Question: It seems there is a bit of confusion between activation and transfer function. From <URL>:

It seems that the transfer function calculates the net while the activation function the output of the neuron. But on <URL> I quote:
> satlin(N, FP) is a neural function. Transfer functions calculate a layer's output from its net input.
So who is right? And can you use the term activation function or transfer function interchangeably?
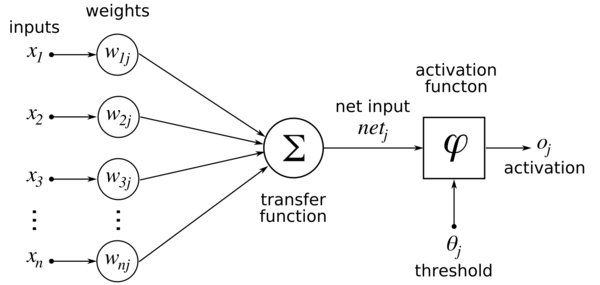
Answer: . I also quote from <URL>: "Usually the sums of each node are weighted, and the sum is passed through a non-linear function known as an . Don't take the matlab documentation too literally, it's thousand of pages long so some words might not be used in their strict sense.
In machine learning at least, they are used interchangeably by all books I've read.
- -
So, to sum up
- -